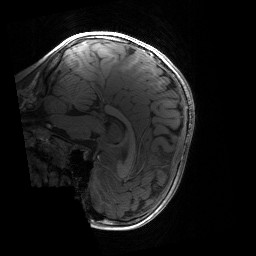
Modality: T1w
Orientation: sagittal
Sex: male
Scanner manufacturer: siemens
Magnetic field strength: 3 T
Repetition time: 1.9 s
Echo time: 0.00243 s